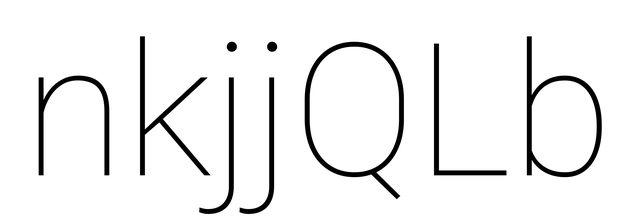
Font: Roboto_Thin